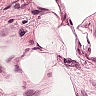
Metastatic tissue present: no